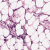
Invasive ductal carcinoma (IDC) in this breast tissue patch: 1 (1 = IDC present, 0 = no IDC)